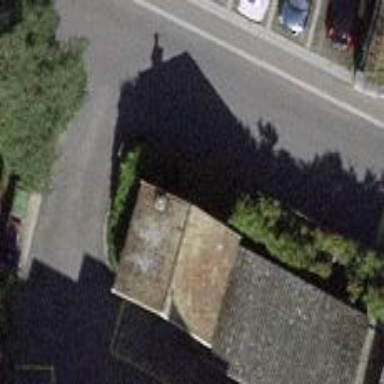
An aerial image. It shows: Shed building.